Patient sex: F
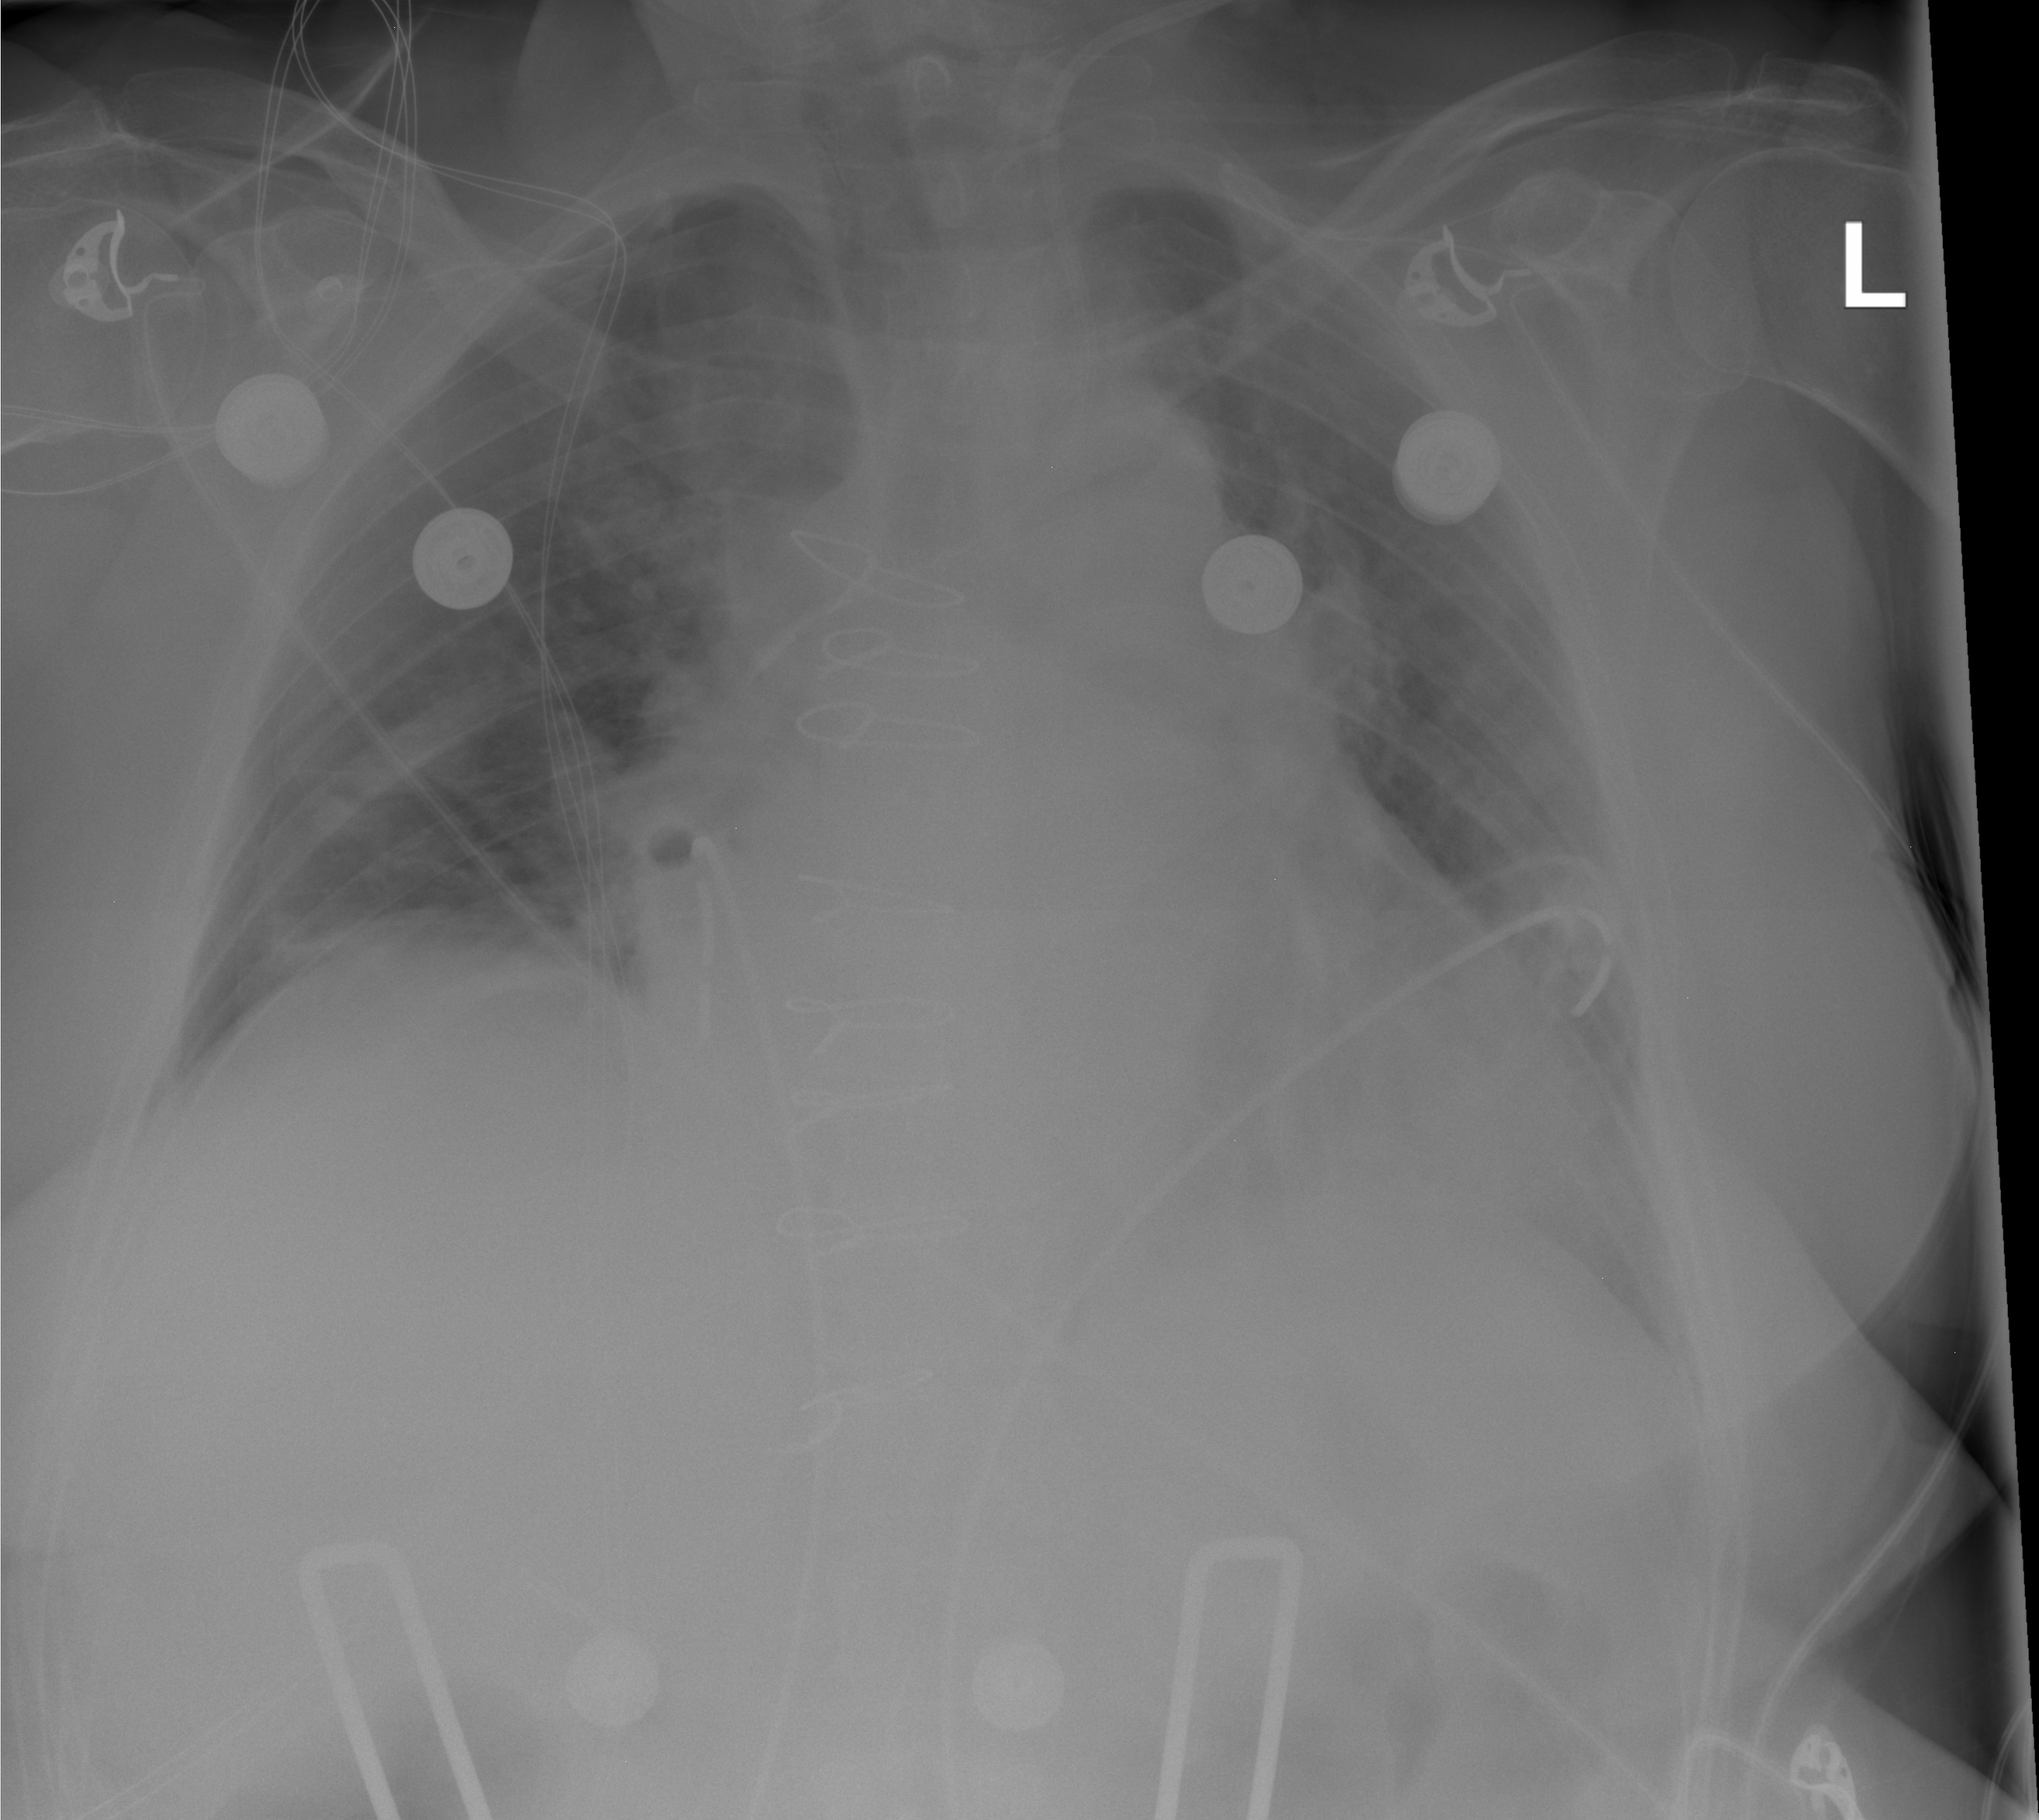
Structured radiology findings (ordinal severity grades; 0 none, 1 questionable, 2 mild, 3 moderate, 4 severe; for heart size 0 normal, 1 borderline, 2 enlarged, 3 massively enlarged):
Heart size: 2
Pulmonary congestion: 0
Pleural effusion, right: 1
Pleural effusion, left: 2
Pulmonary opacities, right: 2
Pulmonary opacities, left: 1
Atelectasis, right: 2
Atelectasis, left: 2